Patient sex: F
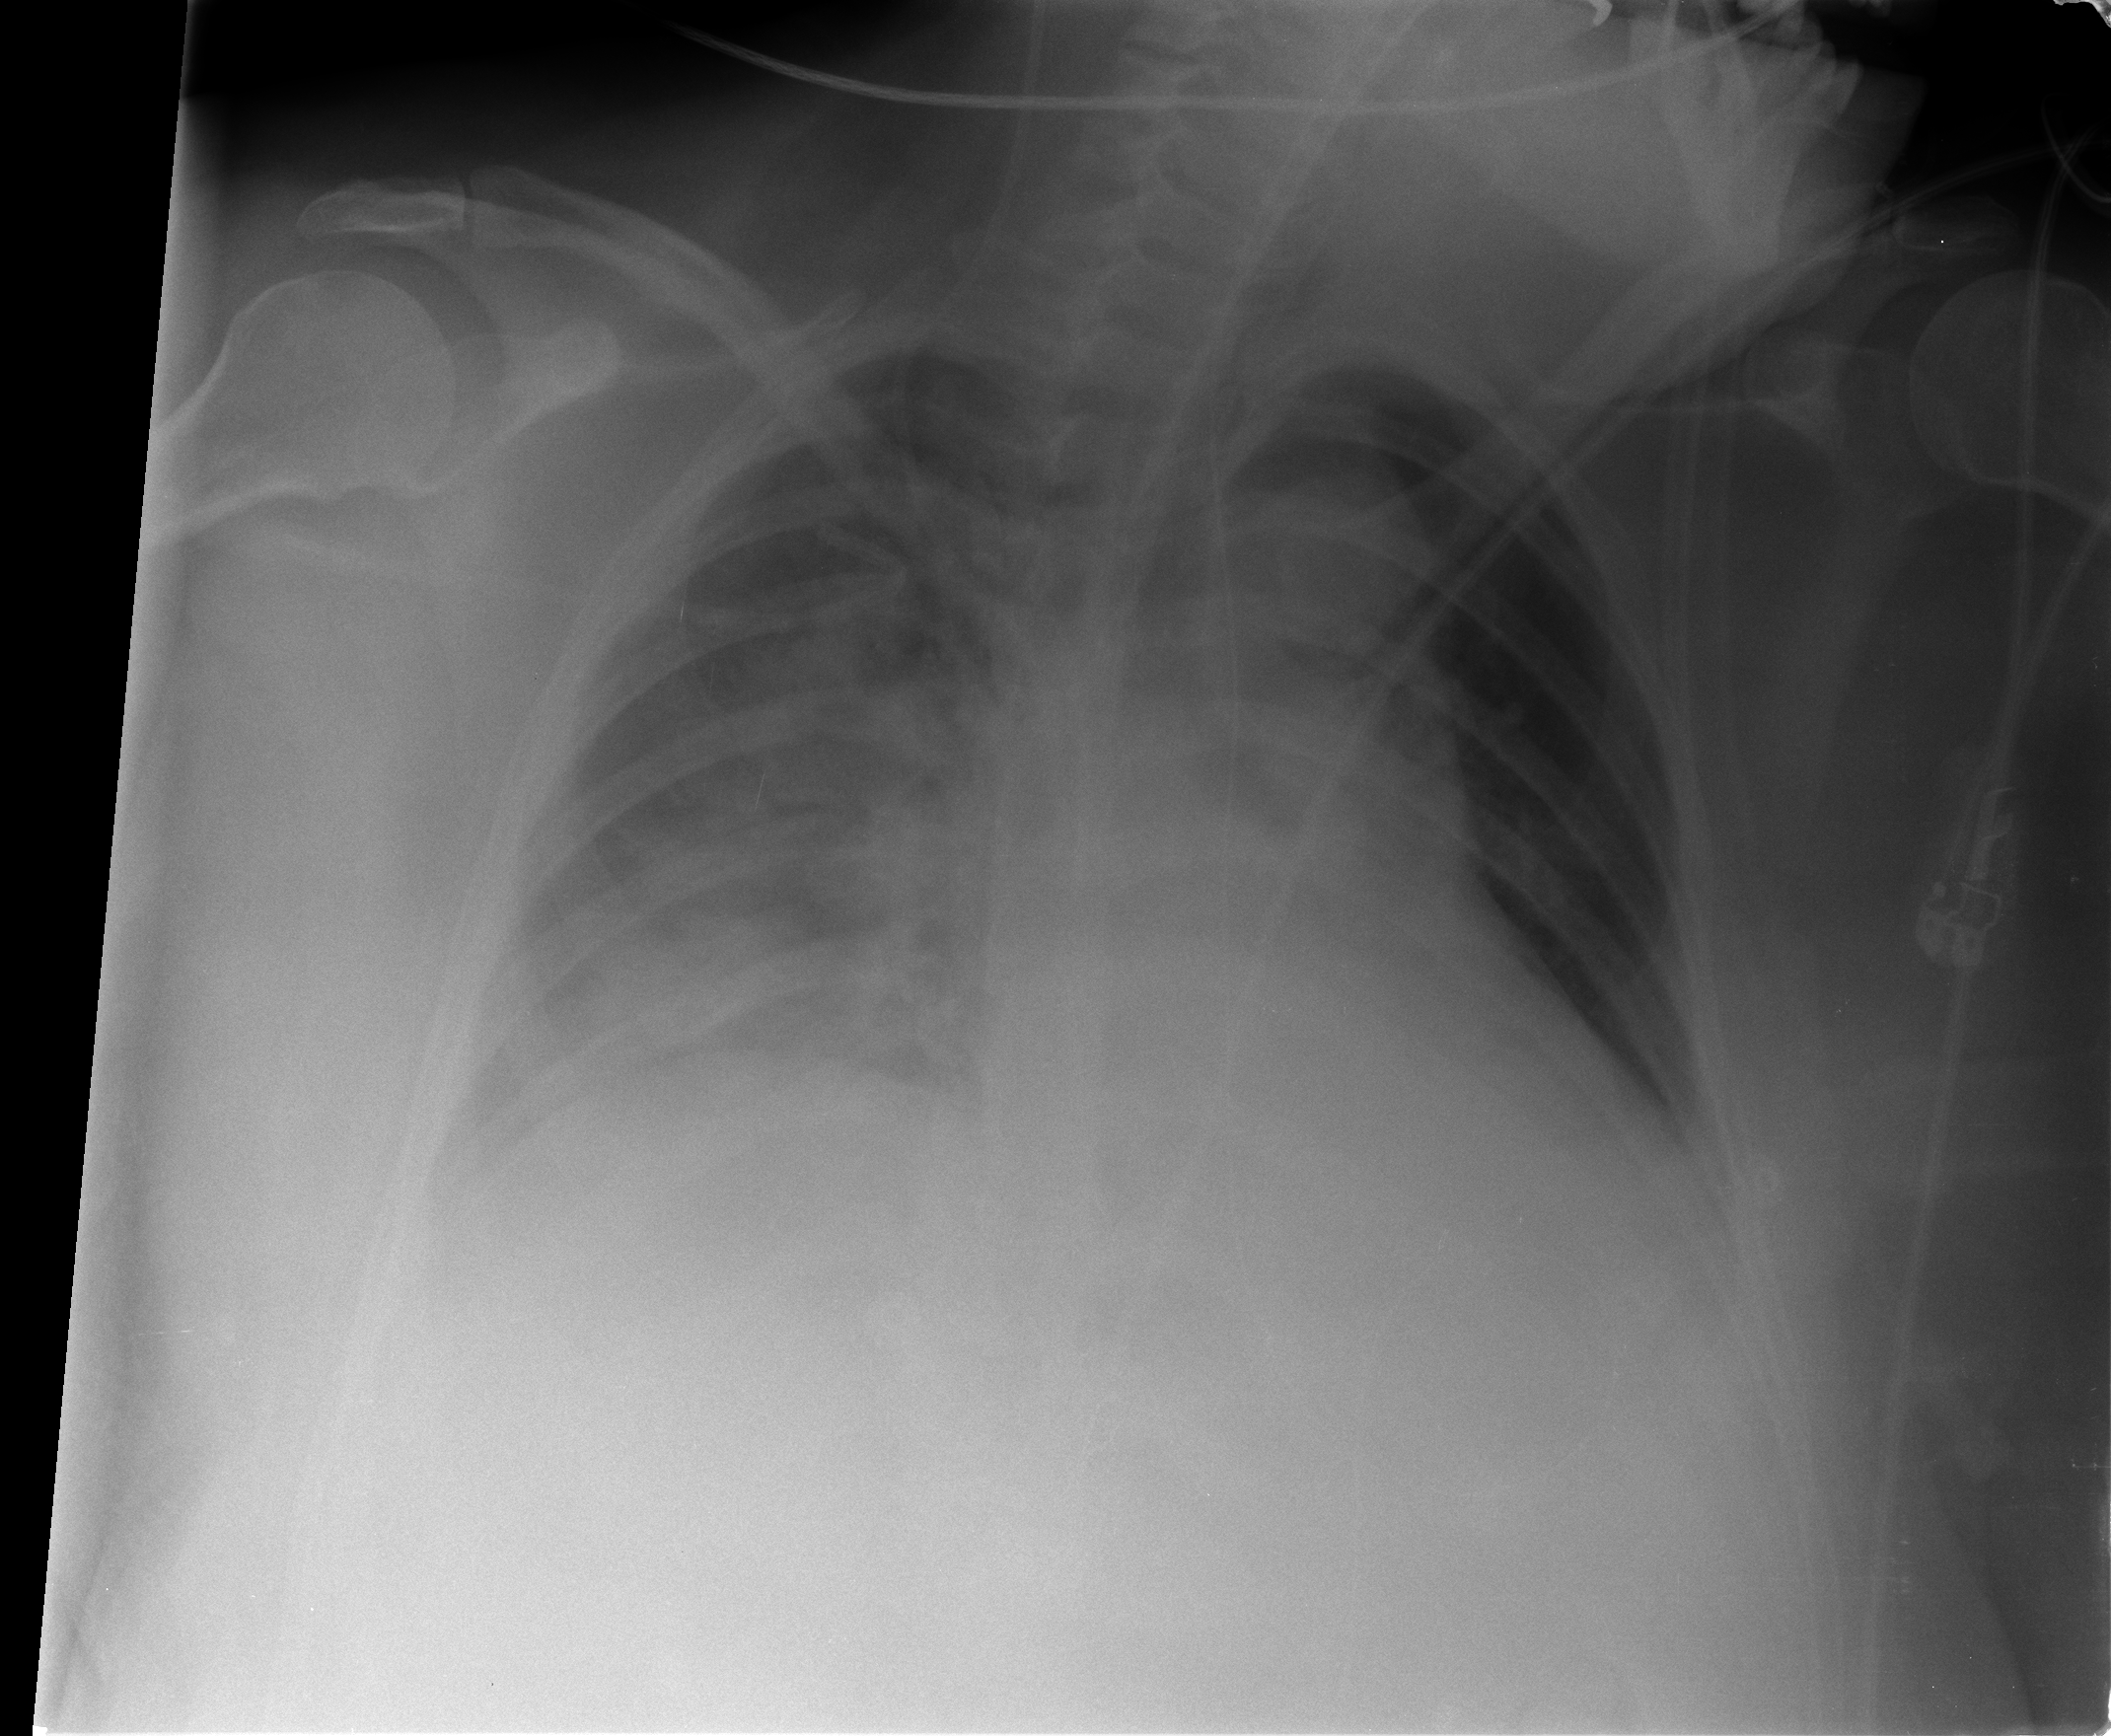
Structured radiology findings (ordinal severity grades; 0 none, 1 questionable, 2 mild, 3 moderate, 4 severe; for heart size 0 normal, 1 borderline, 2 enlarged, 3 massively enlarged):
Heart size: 1
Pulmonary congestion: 0
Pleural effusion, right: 2
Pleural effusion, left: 2
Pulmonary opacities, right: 3
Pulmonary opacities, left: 0
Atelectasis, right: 2
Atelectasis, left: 0